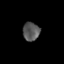
Tissue: prostate
Cell type: T cells
Senescence score: 0.283
Nuclear area (px): 307
Mean DAPI intensity: 86.121